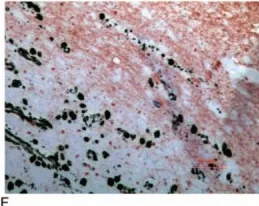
Histopathological and immunohistochemical (IHC) examinations of the postsurgical specimen. (F) Oligo-2.
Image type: pathology (immunostaining)